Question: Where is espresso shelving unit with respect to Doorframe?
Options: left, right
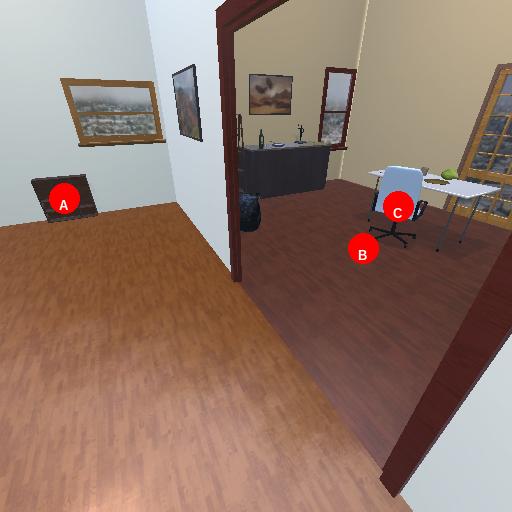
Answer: left